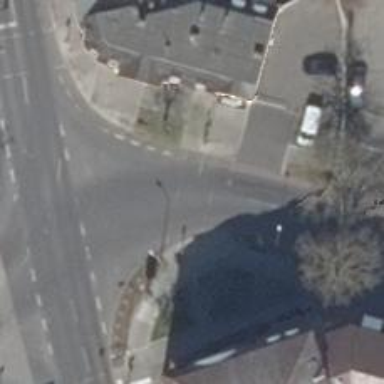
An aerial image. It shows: Asphalt footway with crossing equipped with traffic signals.